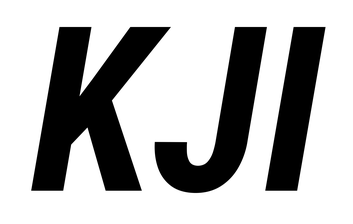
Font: Roboto-Italic_Condensed_Bold_Italic